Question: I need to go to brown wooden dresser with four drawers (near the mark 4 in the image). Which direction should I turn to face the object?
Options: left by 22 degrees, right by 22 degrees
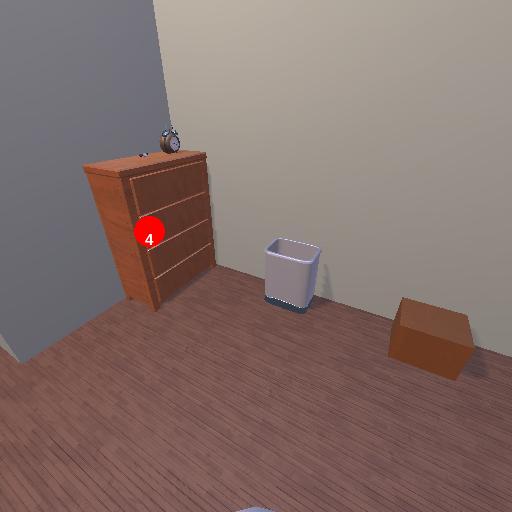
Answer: left by 22 degrees